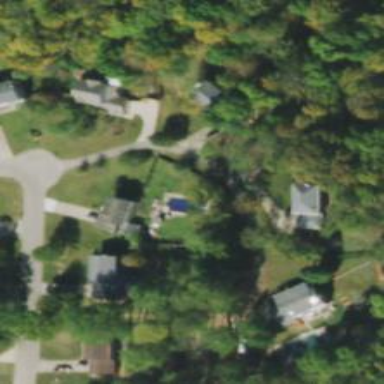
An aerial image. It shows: Shared driveway designated as service road.